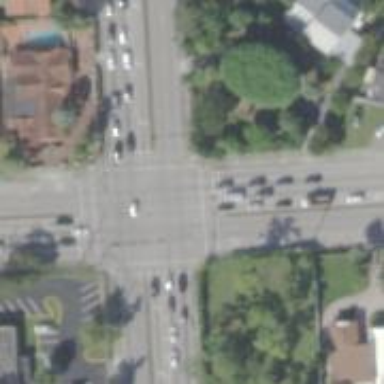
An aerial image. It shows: Crossing with line markings on the road.